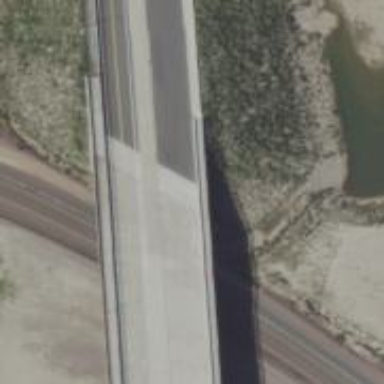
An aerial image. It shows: Asphalt surface bridge.